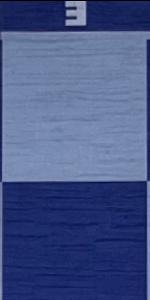
Label: Empty